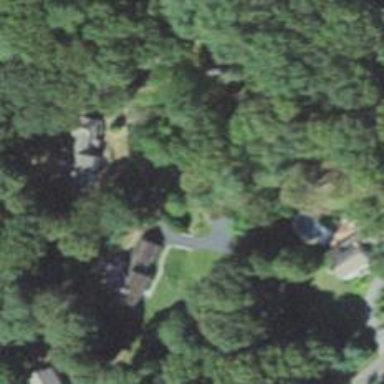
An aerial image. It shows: Residential driveway designated as service road.